Question: I'd like to create a fixed size circle that will have a varying number (between 6 - 12) of rectangle sprites positioned on it. I've read about a cocos2d function called drawCircle which is great for displaying a circle. I'd like to display a circle, but I'd also like to include the rectangle sprites on top of it, spaced evenly depending on the number of sprites.
Is there a function that would layout the rectangle sprites in a circle?

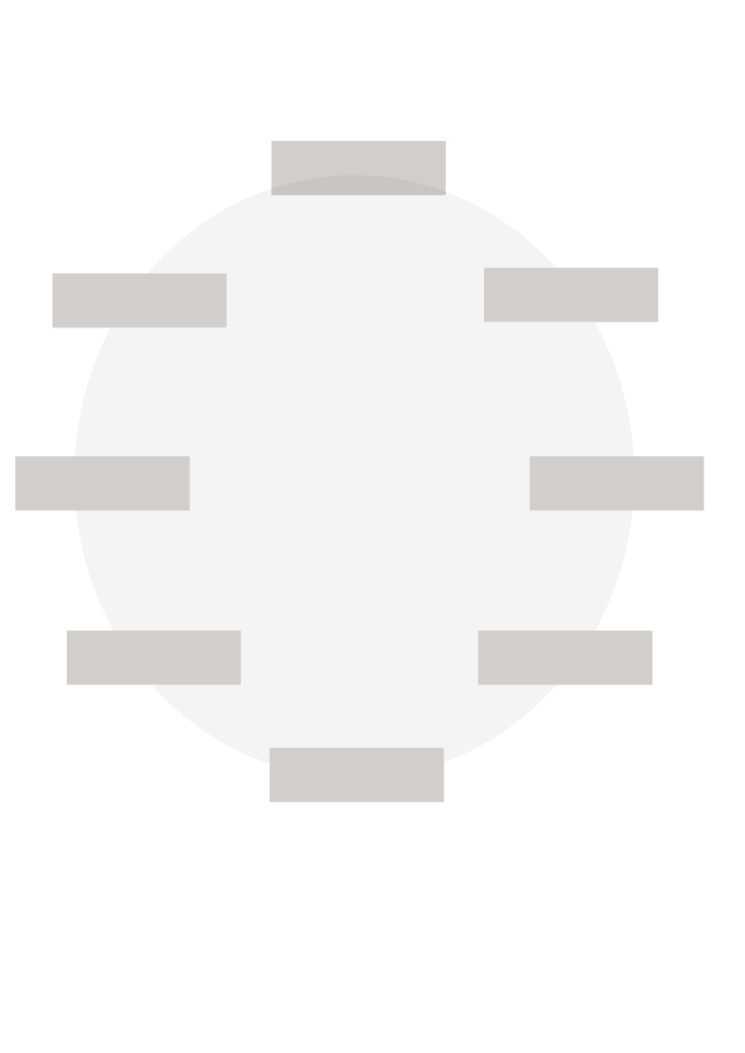
Answer: I see a little bit of trigonometry in your future! Perhaps draw the circle using a drawing function, and then compute points for the center of each box?
You'll need to know the radius of your circle, obviously, but from there it should be pretty simple. It looks like you want to place them at 45 degree angles. So the first box would be placed at point '(radius, 0)', the second at '(radius*cos(45), radius*sin(45))', third at '(0, radius)', etc.
The above math is assuming standard counter-clockwise rotation from 0-360 degrees. You can also use radians - you would then compute all these points with 'theta = 0, pi/4, pi/2, 3pi/4, pi, 5pi/4, 3pi/2, and 7pi/4'
Basically is the circle center is 'x0, y0', your calculated points will be '(x0 + radius*cos(theta), y0 + radius*sin(theta))'
Should be fairly simple math at play there :)